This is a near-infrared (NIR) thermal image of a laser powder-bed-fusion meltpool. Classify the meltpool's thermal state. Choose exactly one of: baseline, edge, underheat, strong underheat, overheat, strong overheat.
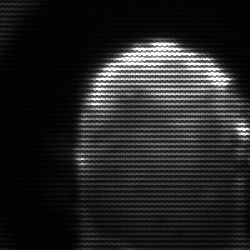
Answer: baseline